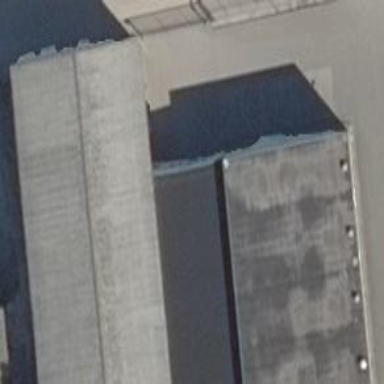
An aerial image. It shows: View of roof of building.